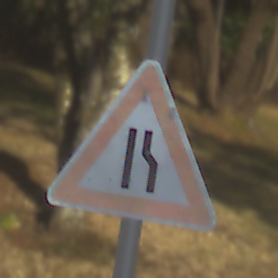
Verkehrszeichen: EinseitigVerengteFahrbahnRechts
Umgebung: Outdoor, Nature
Tageszeit: SunriseSunset
Wetter: Clear
Licht: Natural
Jahreszeit: NotSpecified
Kontrast: HighContrast